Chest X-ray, PA view. Patient: 37 years old, sex F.
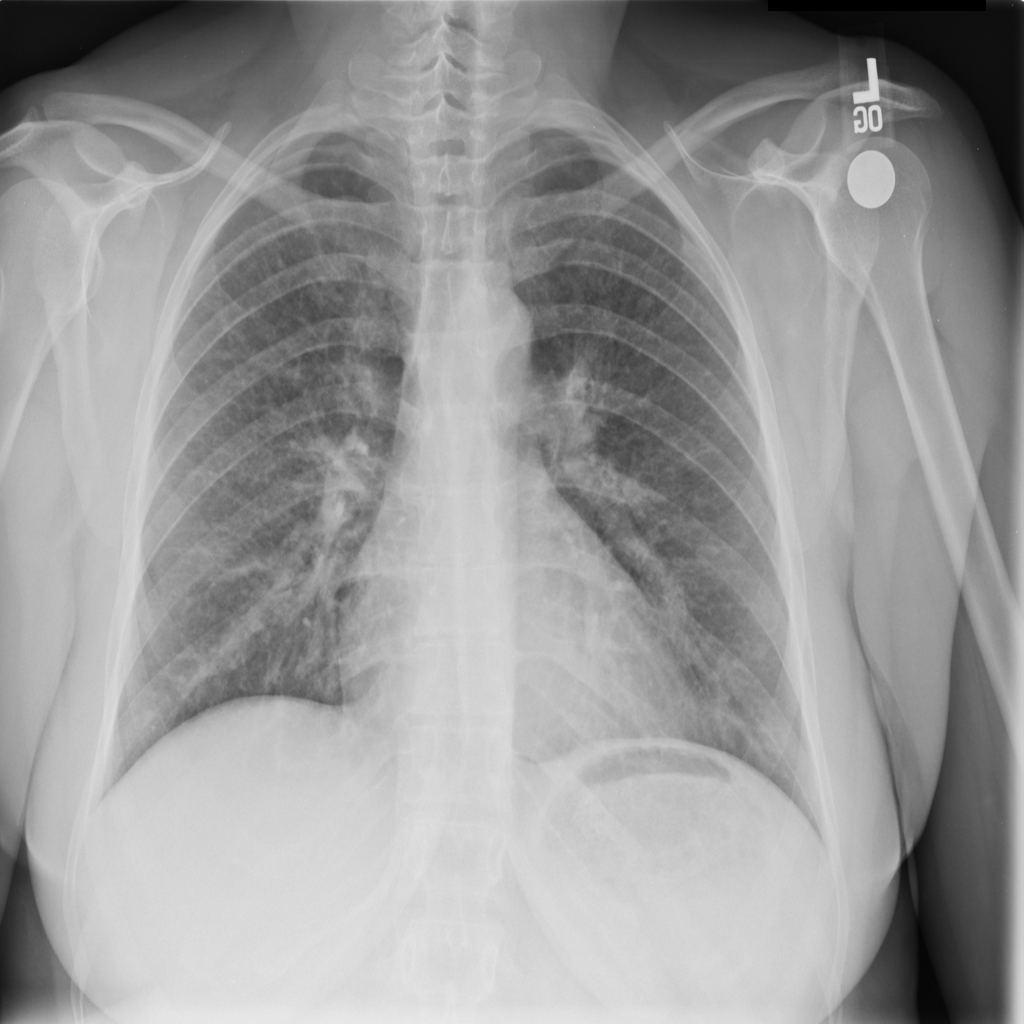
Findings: No Finding